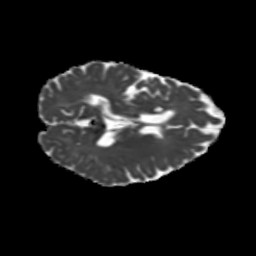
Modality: MD
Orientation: axial
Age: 40
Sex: female
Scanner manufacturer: siemens
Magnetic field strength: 3 T
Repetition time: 5.25 s
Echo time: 0.08 s